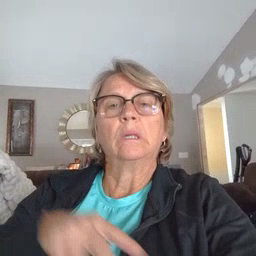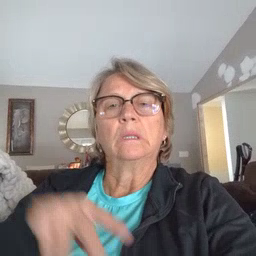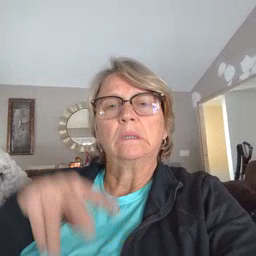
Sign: blow